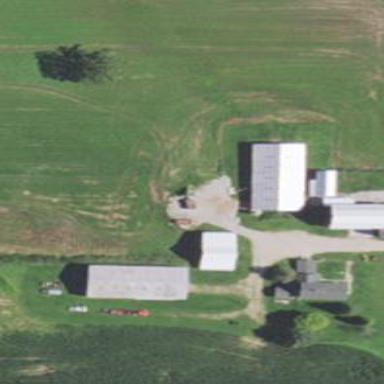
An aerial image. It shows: Farmyard area.